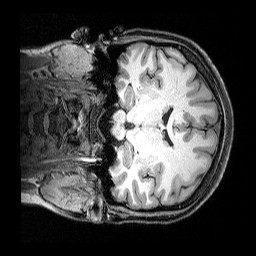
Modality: T1w
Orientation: coronal
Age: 24
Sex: female
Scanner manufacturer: siemens
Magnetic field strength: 3 T
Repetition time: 2.5 s
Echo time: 0.00369 s